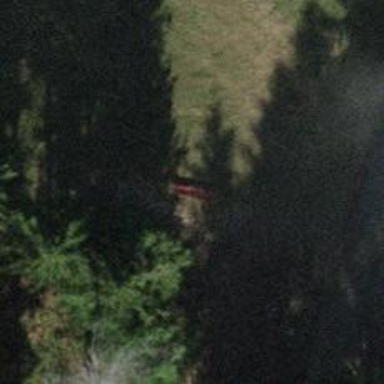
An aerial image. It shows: Red bench.